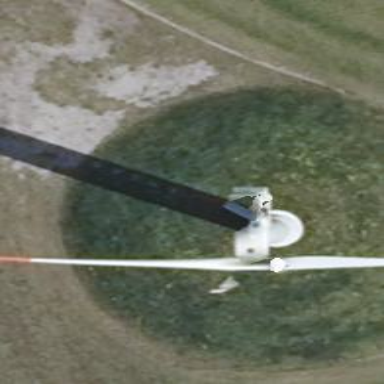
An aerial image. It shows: Wind power generator with horizontal axis wind turbine manufactured by Vestas.